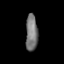
Tissue: prostate
Cell type: Myeloid cells
Senescence score: 0.3213
Nuclear area (px): 432
Mean DAPI intensity: 118.326